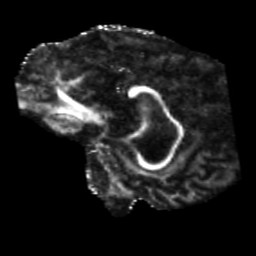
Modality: FA
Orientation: sagittal
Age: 40
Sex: male
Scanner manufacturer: siemens
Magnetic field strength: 3 T
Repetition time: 5.25 s
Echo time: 0.08 s